Field crop: maize
Growth stage: 1
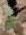
Species: datura